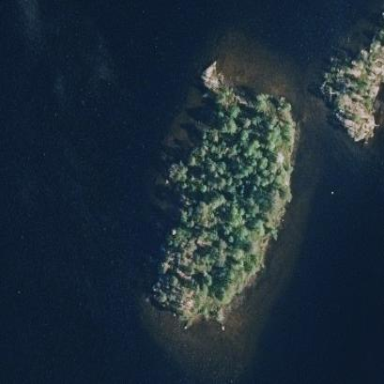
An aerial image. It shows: Islet.